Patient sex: M
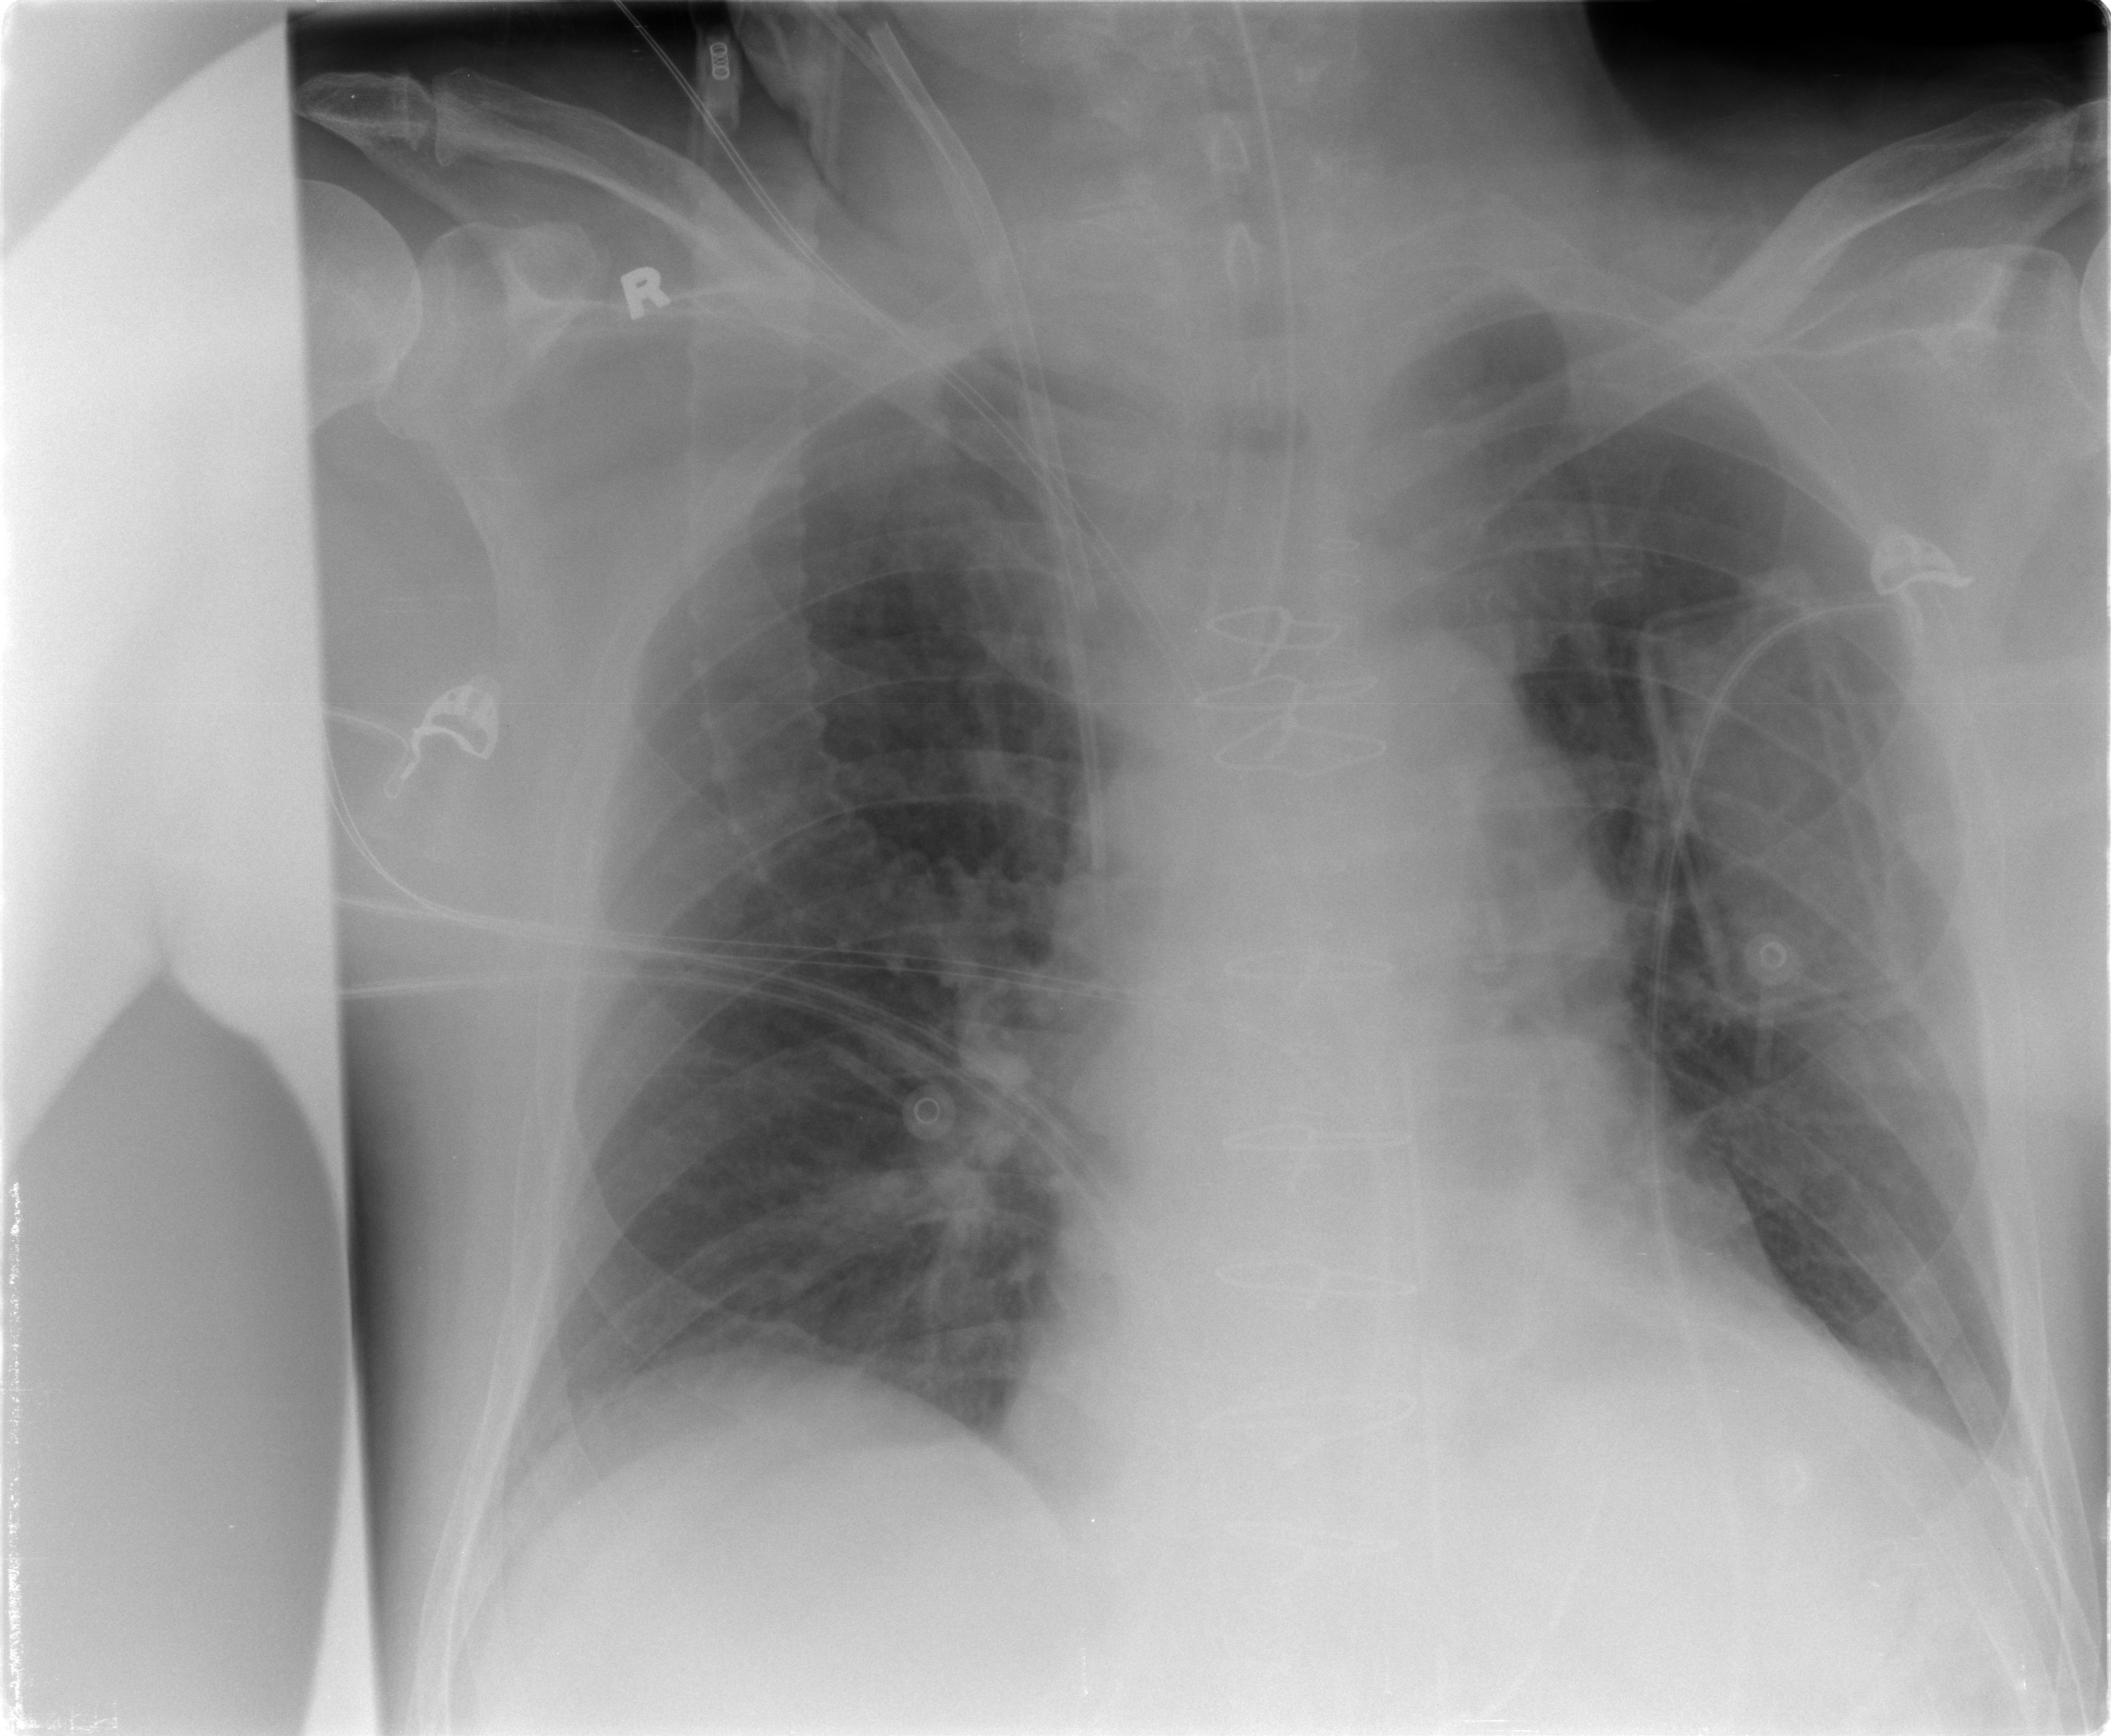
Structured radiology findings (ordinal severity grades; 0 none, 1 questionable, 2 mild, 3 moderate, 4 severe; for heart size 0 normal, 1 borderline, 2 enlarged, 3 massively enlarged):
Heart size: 1
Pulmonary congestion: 0
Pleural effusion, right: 0
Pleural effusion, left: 2
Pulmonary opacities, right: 0
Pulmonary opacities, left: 0
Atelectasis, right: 0
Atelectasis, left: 0